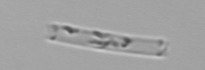
Label: Cerataulina_pelagica